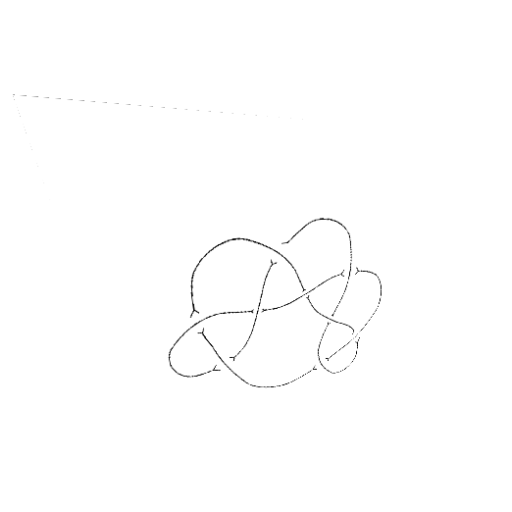
Crossing number: 9